Question: What kind of stickers?
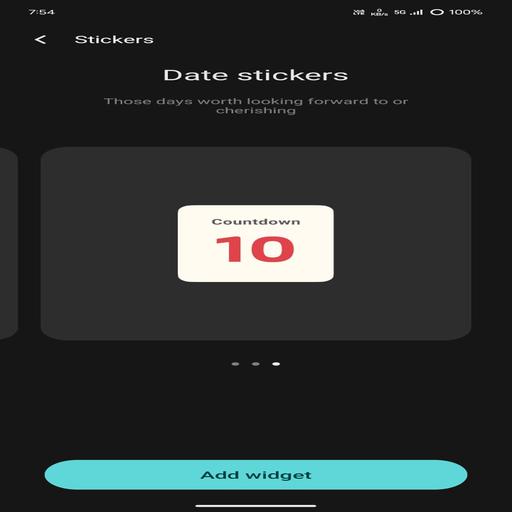
Answer: Date stickers